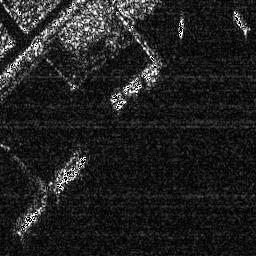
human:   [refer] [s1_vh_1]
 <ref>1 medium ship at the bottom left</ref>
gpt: <box>[[5, 79, 16, 91, 0]]</box>

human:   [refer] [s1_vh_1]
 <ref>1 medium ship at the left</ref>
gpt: <box>[[19, 60, 34, 75, 0]]</box>

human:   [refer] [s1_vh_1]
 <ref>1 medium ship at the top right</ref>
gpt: <box>[[89, 2, 96, 13, 0]]</box>